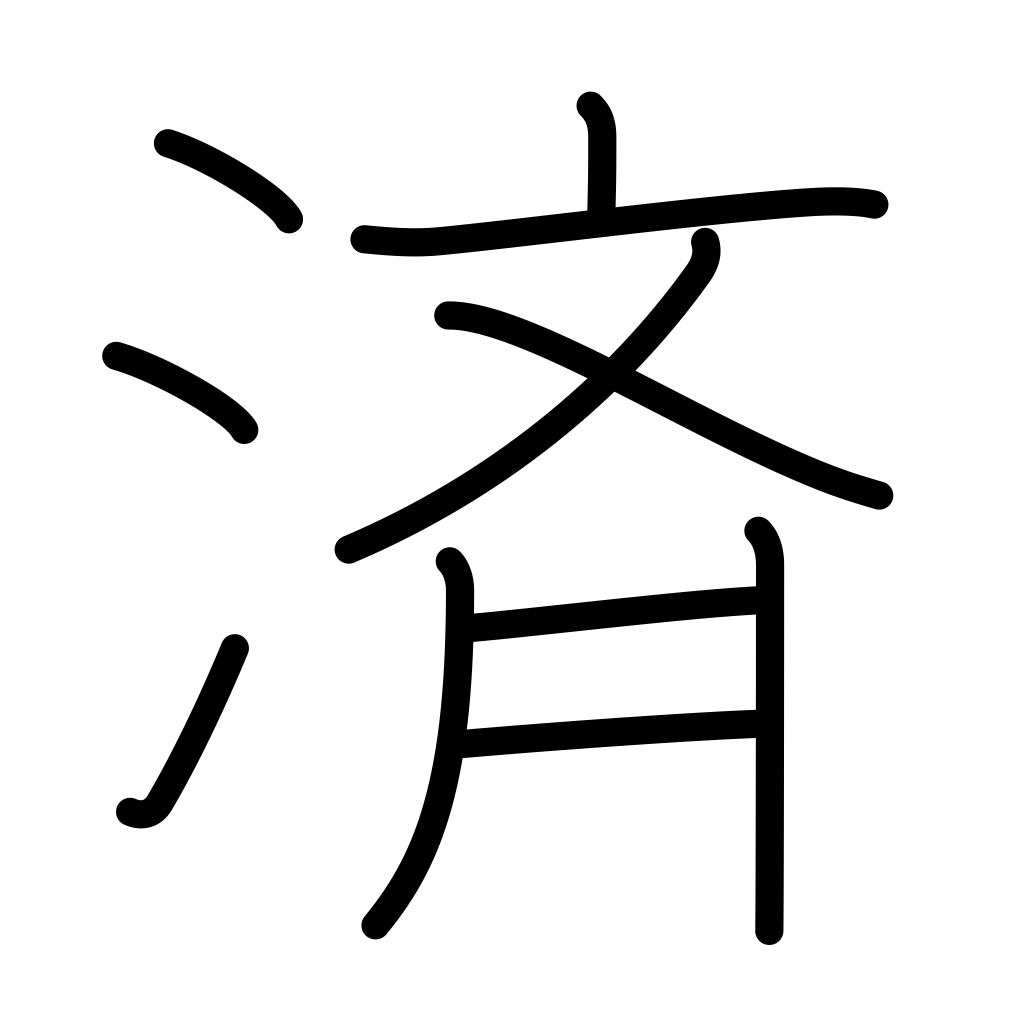
Meaning: finish, come to an end, excusable, need not